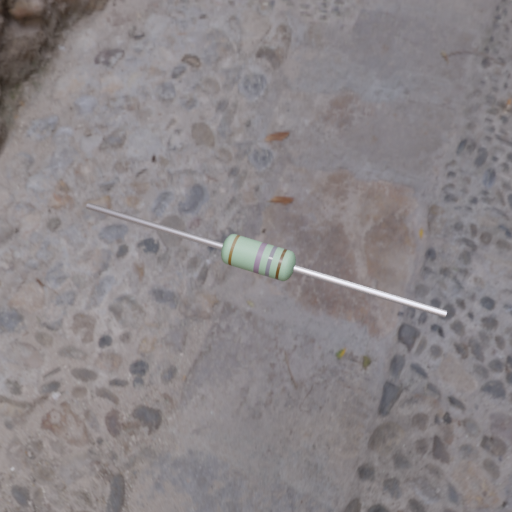
Resistor colour bands (in order): brown, gray, gray, brown